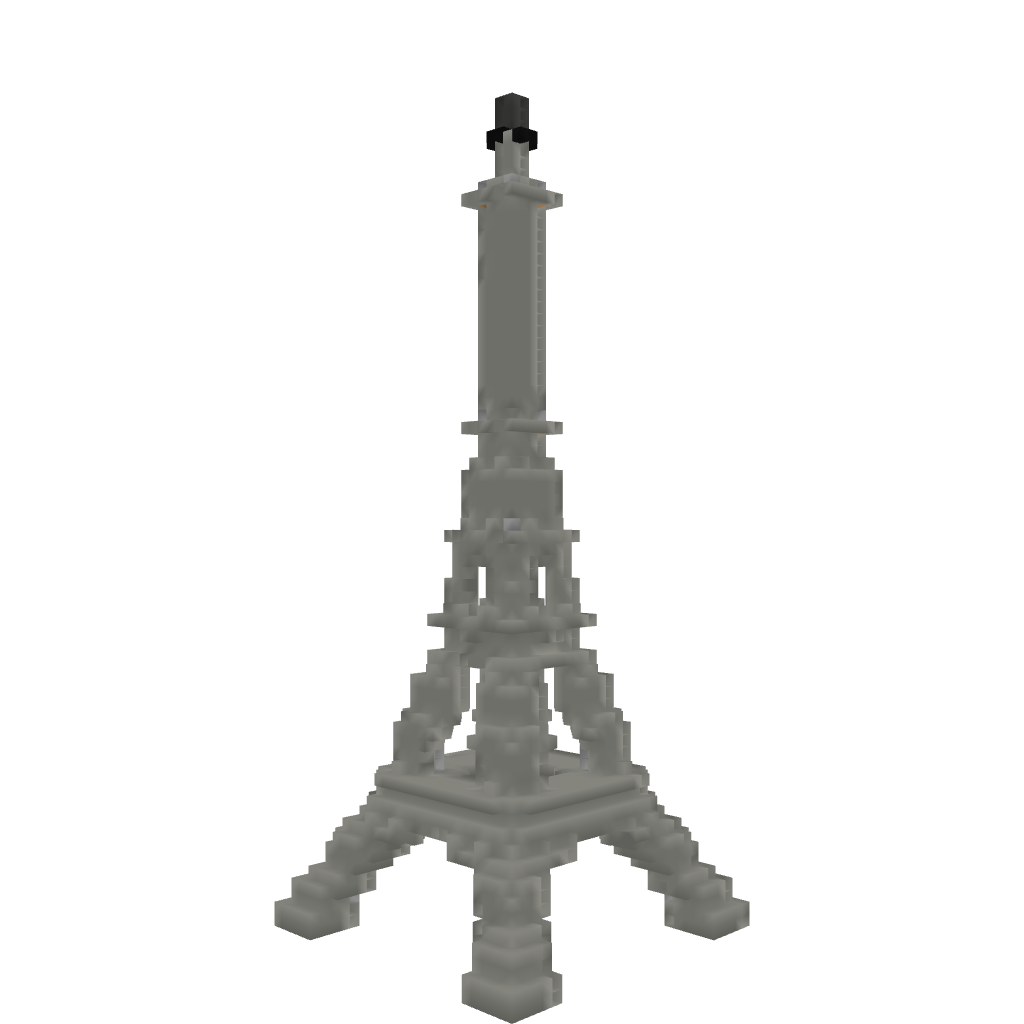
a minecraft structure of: Eiffel Tower